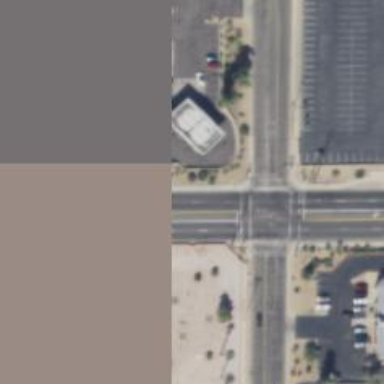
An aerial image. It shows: Solid stop line on the road marking.